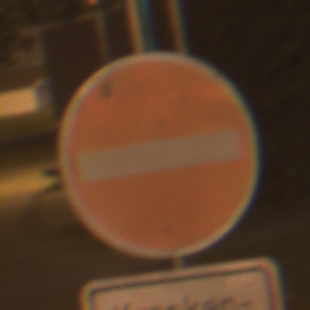
Verkehrszeichen: VerbotDerEinfahrt
Zusatzzeichen unten: BesondereFahrzeugeUndTransportgueter4
Umgebung: Outdoor, Urban
Tageszeit: Night
Wetter: PartlyCloudy
Licht: Artificial
Jahreszeit: NotSpecified
Kontrast: HighContrast